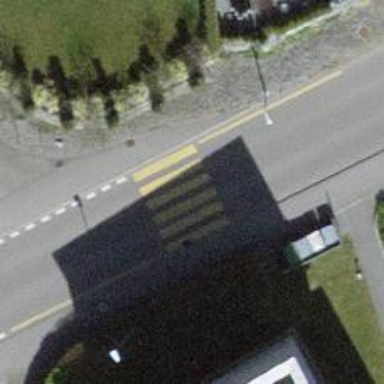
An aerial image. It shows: Kerb barrier.